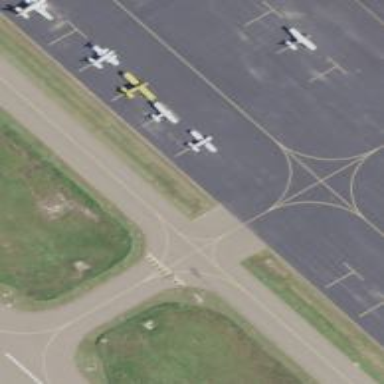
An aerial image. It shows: Image of taxiway at airport.